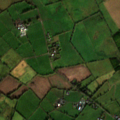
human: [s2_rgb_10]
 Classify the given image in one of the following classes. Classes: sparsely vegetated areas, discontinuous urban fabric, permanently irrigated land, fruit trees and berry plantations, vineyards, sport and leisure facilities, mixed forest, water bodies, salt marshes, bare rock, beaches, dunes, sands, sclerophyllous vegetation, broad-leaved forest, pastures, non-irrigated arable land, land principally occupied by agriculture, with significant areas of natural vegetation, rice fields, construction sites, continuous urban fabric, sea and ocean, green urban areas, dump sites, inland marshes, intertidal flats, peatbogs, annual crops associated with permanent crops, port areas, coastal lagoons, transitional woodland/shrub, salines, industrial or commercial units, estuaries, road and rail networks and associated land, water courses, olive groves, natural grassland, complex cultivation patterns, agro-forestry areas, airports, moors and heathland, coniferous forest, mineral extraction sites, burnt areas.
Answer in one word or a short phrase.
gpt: pastures